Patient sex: M
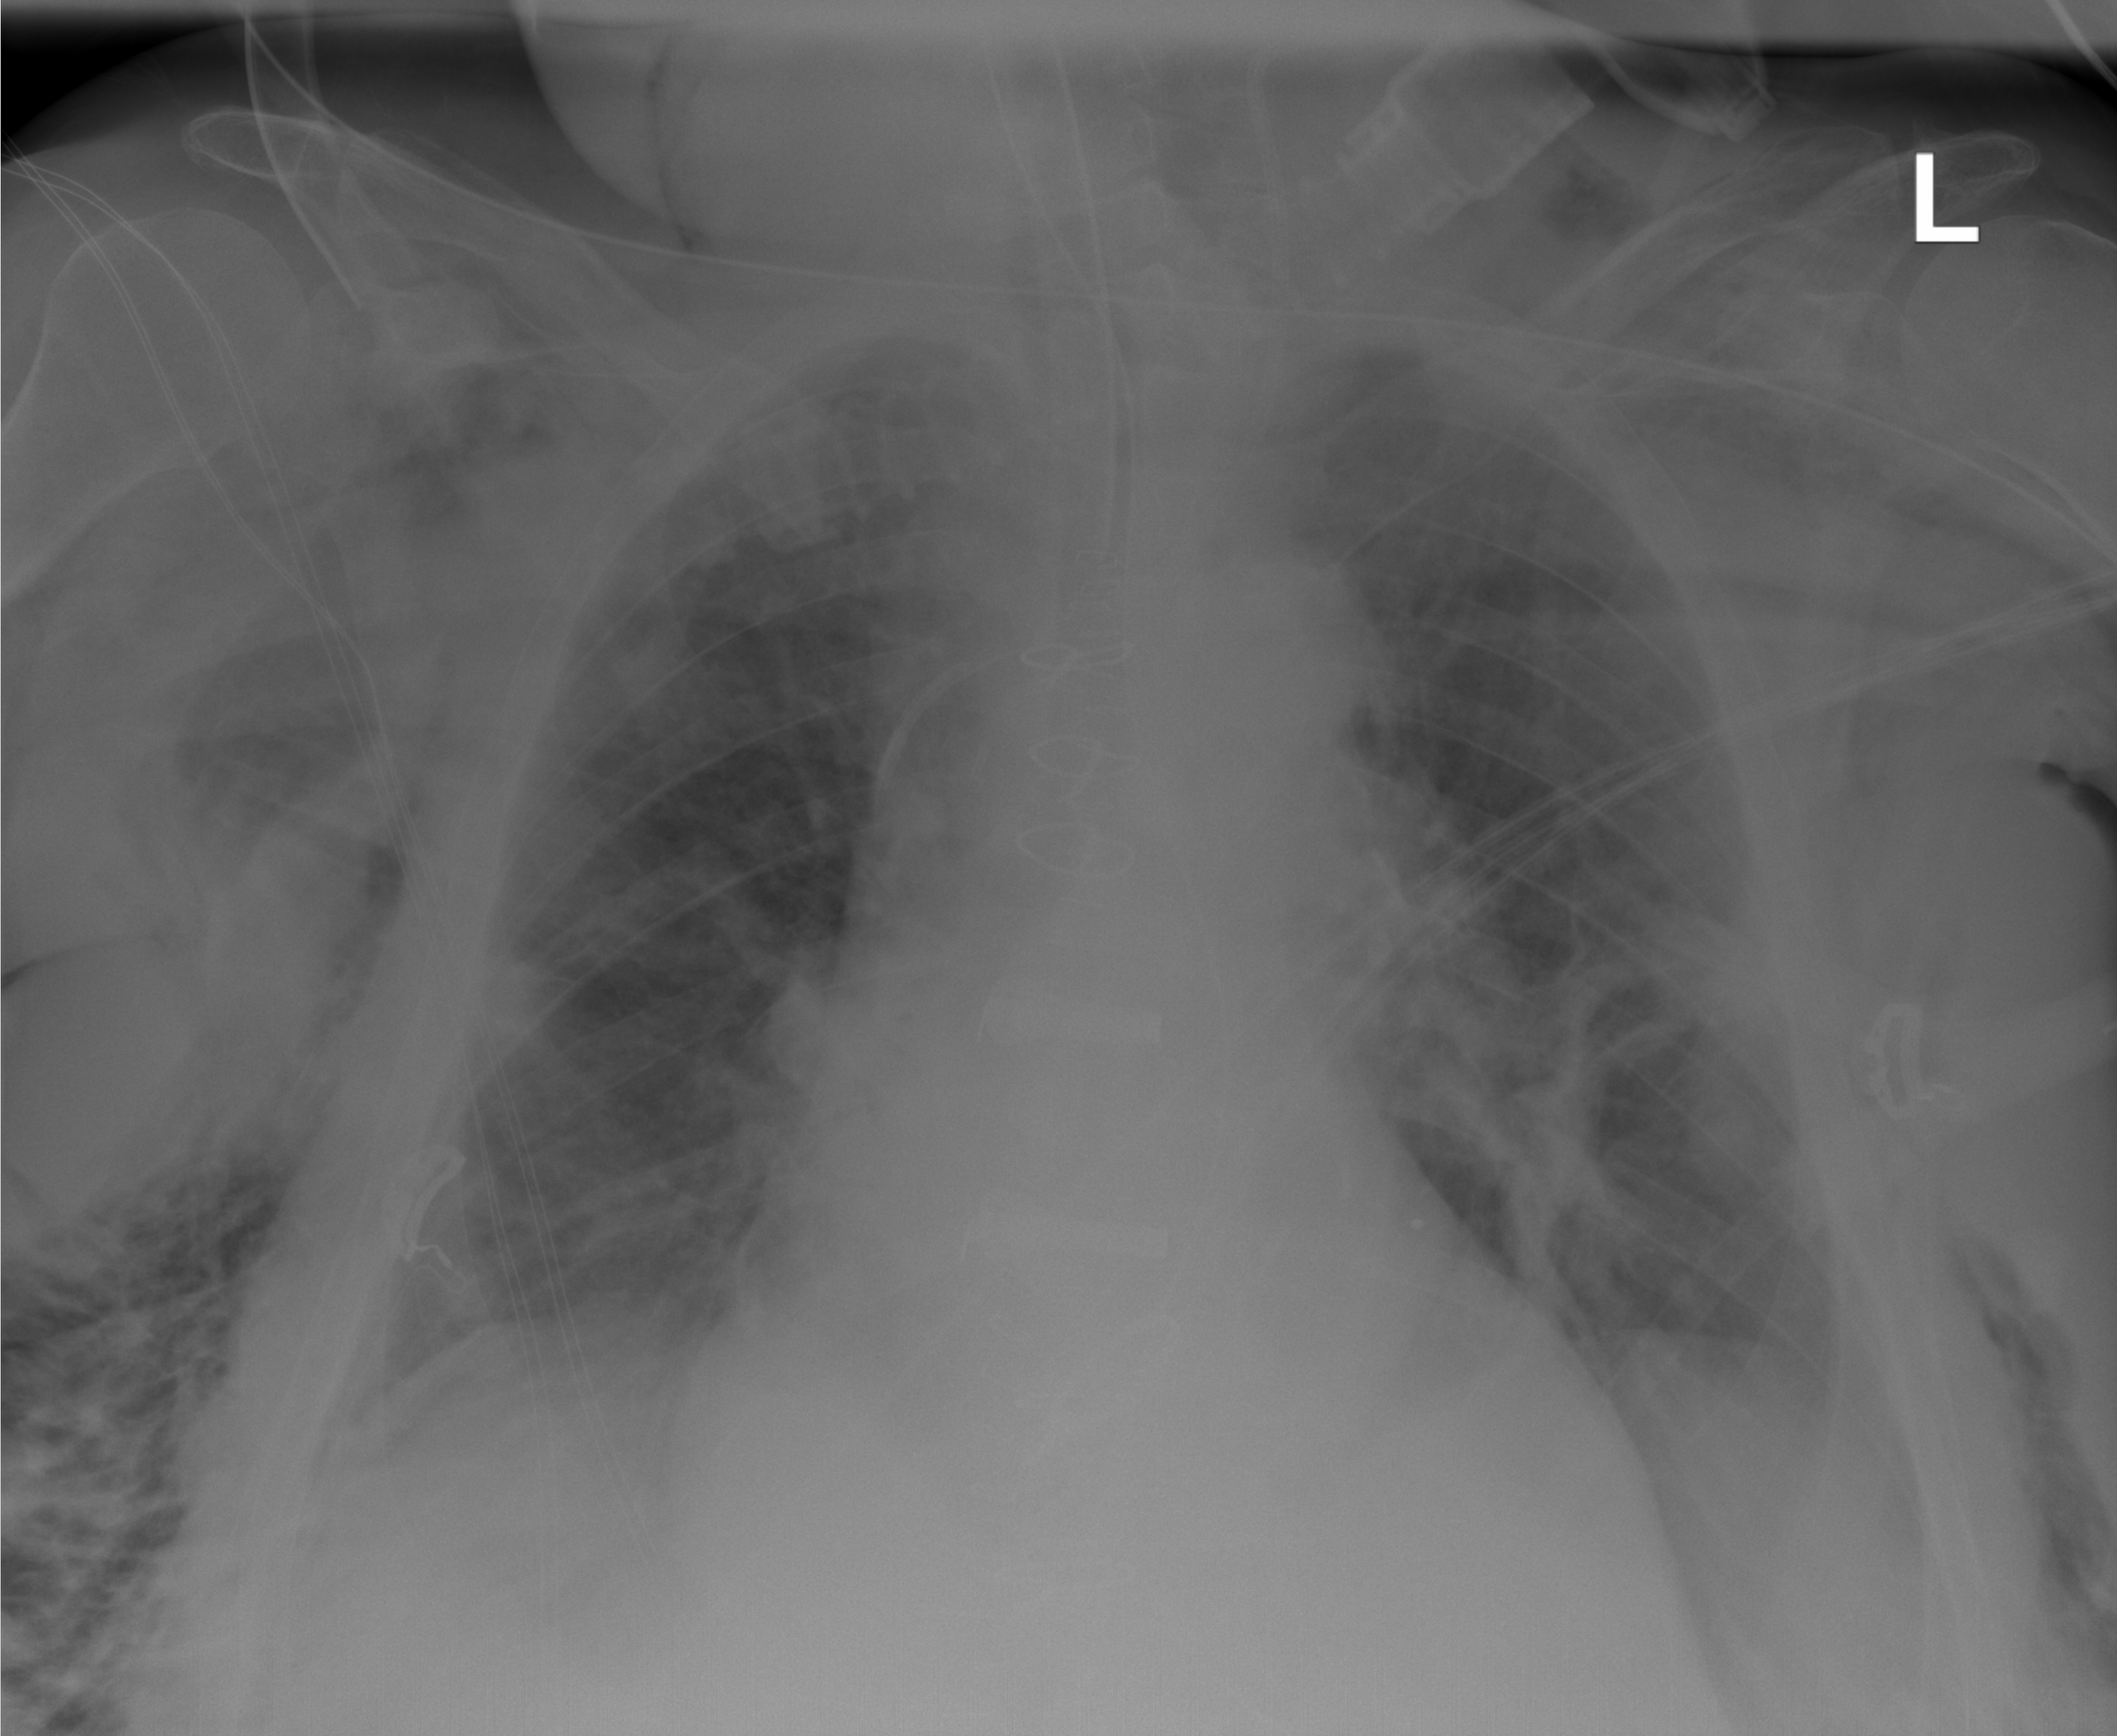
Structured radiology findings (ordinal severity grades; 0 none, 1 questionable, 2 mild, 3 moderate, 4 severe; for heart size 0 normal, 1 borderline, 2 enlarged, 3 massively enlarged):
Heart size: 2
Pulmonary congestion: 2
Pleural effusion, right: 1
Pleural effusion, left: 1
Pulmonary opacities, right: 0
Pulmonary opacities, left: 0
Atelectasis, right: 2
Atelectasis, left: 2